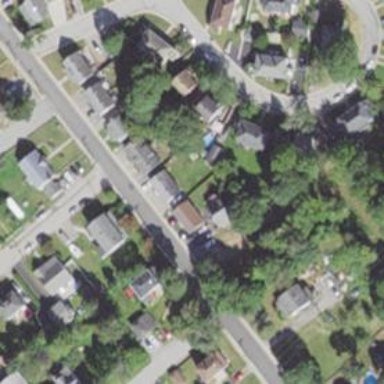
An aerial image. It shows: Residential driveway.